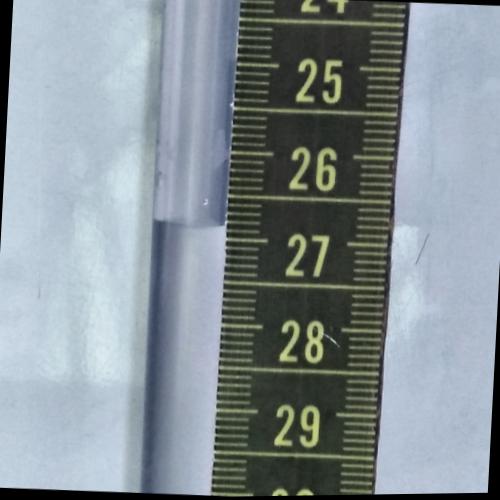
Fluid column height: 26.8 cm